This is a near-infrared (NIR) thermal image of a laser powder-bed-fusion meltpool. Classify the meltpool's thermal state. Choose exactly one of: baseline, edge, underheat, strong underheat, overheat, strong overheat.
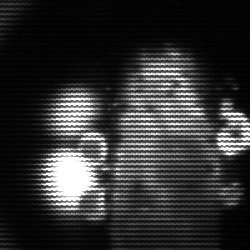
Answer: strong underheat